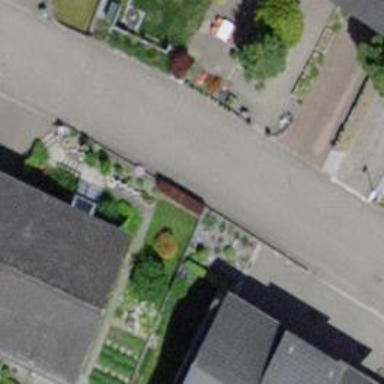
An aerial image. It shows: Smooth asphalt road in residential area.